Question: I have a picture in a dropdown/dropup menu that I want to be the full background of the dropdown. I have an image set as the background but as you can see there is still white. How can I make the dropdown solely the image and have the scrollwheel in it?
While I'm at it, how would one go about changing scrollwheel css to be an image and such?
(I made the background green to showcase what I don't want to show)

Dropdown CSS
'''
.dropdown-menu {
width: 100%;
background-image: url('Res/IM/page.png');
background-size: 100% 100%;
background-color: #1e7e34;
}
'''
Relevant Dropdown Code
'''
<div id="inv1" class="dropdown-menu" style="min-height: 35vh; resize: vertical;background-image: url('Res/IM/page.png'); background-size: 100% 100%;" >
<div class="scrollable">
<a href="#" data-toggle="collapse" data-target="#inv1" class="dropdown-header text-right">X</a>
<CODE IS HERE AND IRRELEVANT>
</div>
</div>
'''
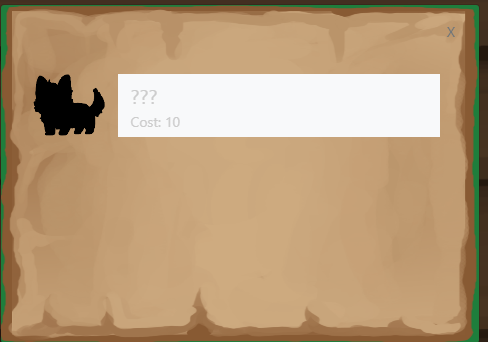
Answer: You mean this one?
'''
.dropdown-menu {
background: url(https://t4.ftcdn.net/jpg/01/08/13/09/240_F_108130971_d2e6YQdGAfERW4p75YuJPQQsGZZXk41D.jpg);
background-size: 100% 100%;
background-color: transparent ;
}
a.dropdown-item {
color: red;
font-weight:bold
}
a.dropdown-item:hover {
background-color: transparent ;
color:white;
}
'''
'''
<!DOCTYPE html>
<html>
<head>
<title>Bootstrap Example</title>
<meta name="viewport" content="width=device-width, initial-scale=1">
<link rel="stylesheet" href="https://maxcdn.bootstrapcdn.com/bootstrap/4.3.1/css/bootstrap.min.css">
<script src="https://ajax.googleapis.com/ajax/libs/jquery/3.4.0/jquery.min.js"></script>
<script src="https://cdnjs.cloudflare.com/ajax/libs/popper.js/1.14.7/umd/popper.min.js"></script>
<script src="https://maxcdn.bootstrapcdn.com/bootstrap/4.3.1/js/bootstrap.min.js"></script>
</head>
<body>
<div class="dropdown">
<button type="button" class="btn btn-primary dropdown-toggle" data-toggle="dropdown">
Dropdown button
</button>
<div class="dropdown-menu">
<a class="dropdown-item" href="#">Link 1</a>
<a class="dropdown-item" href="#">Link 2</a>
<a class="dropdown-item" href="#">Link 3</a>
</div>
</div>
</body>
</html>
'''